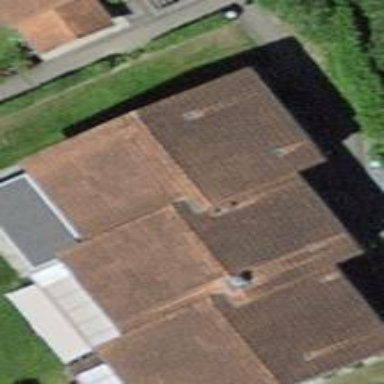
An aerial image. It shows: Building with flat roof.